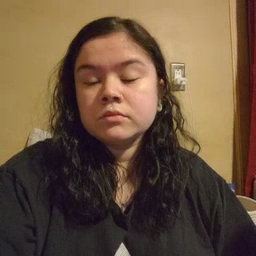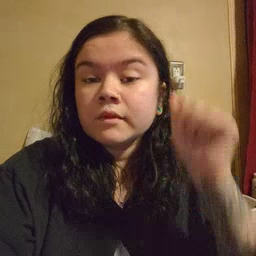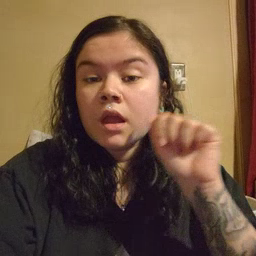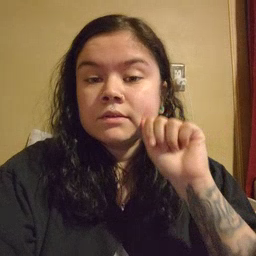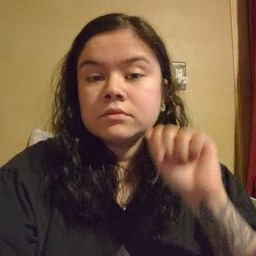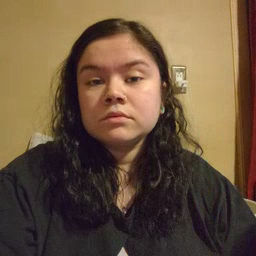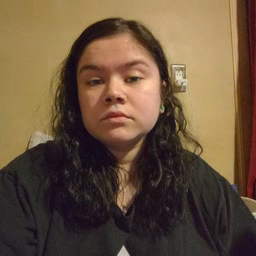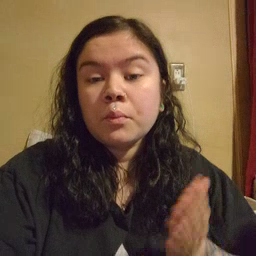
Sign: aunt